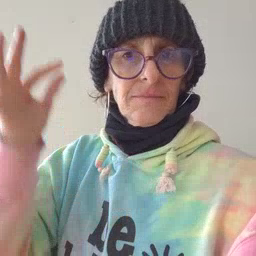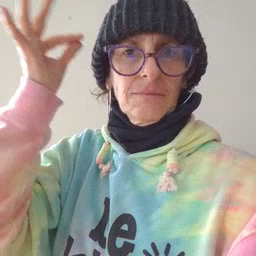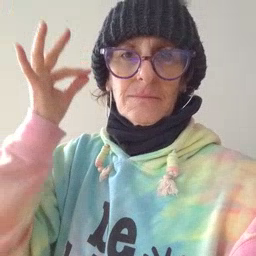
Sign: hair